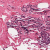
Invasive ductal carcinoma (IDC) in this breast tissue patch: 0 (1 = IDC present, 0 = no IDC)